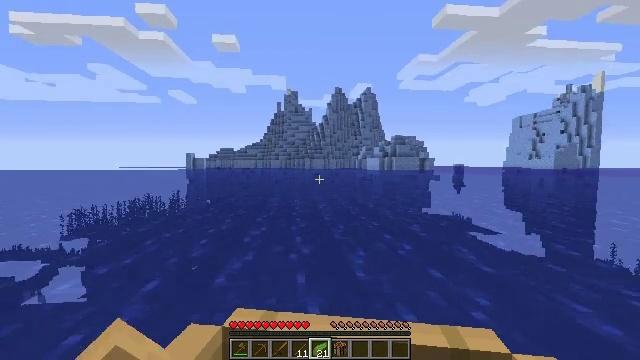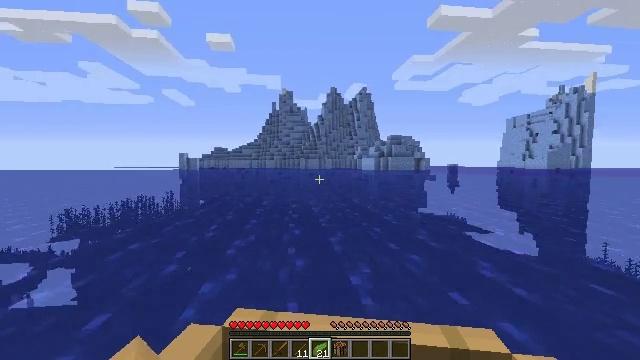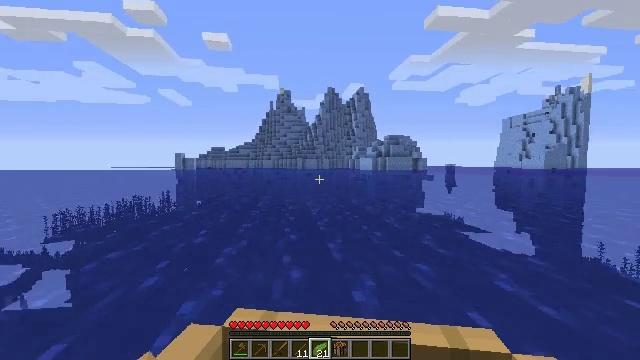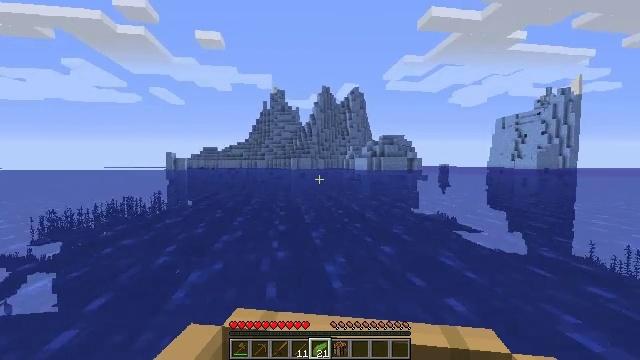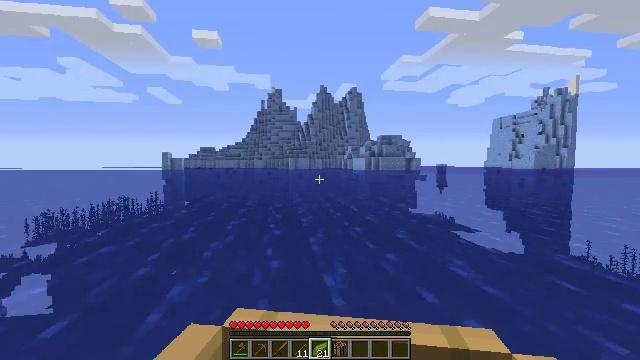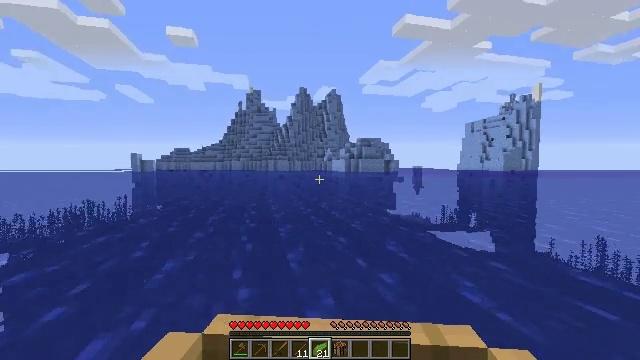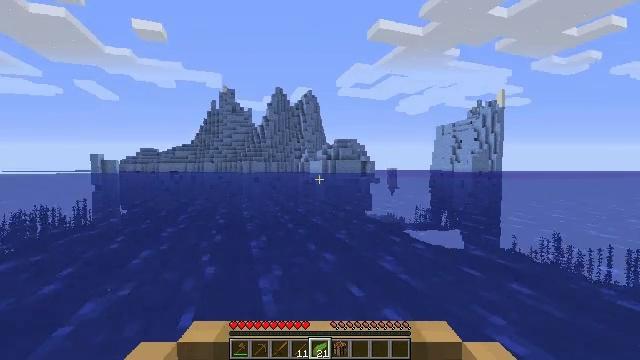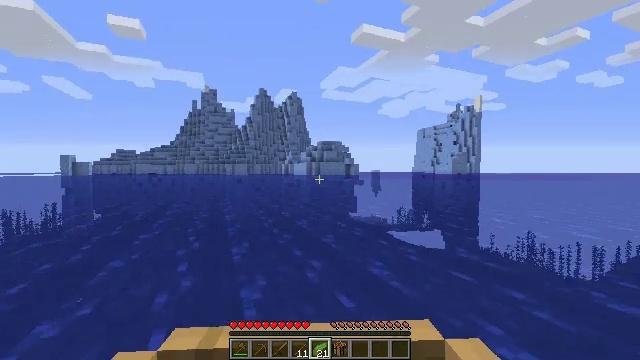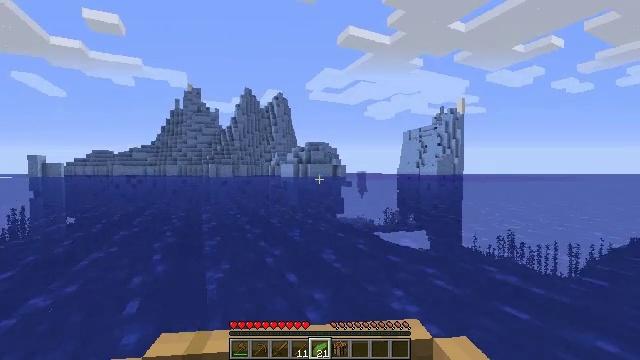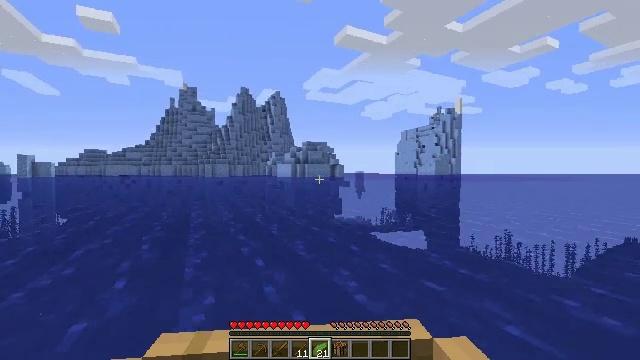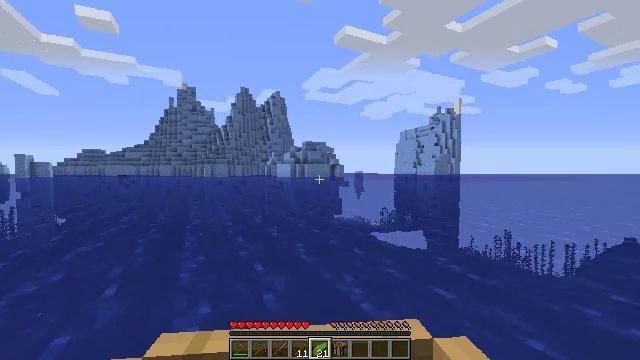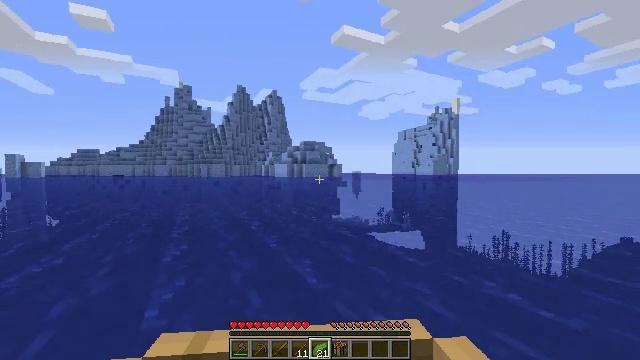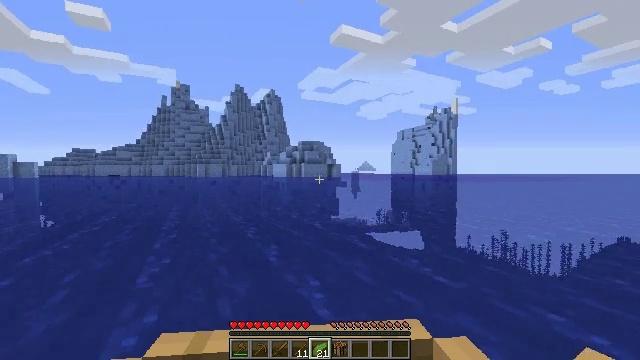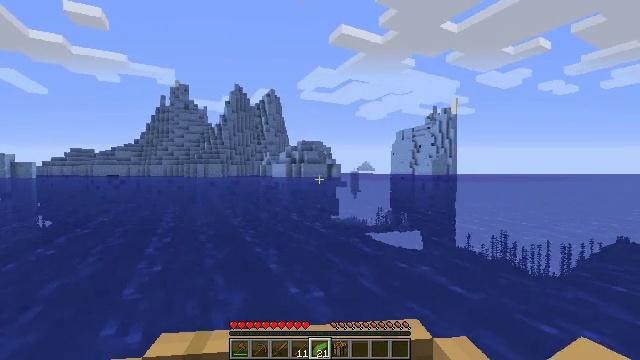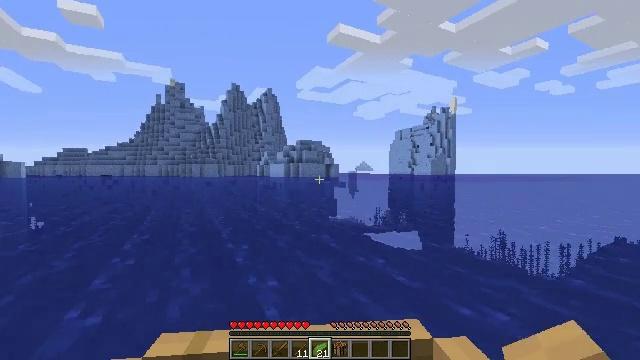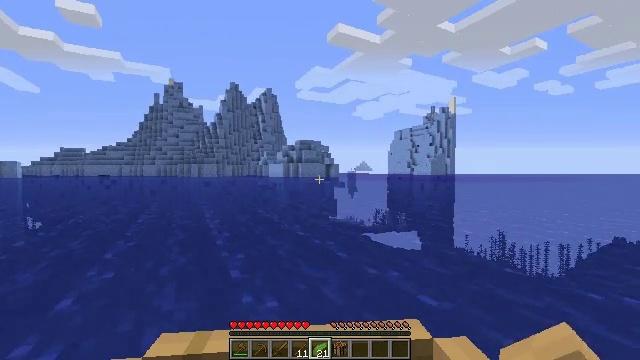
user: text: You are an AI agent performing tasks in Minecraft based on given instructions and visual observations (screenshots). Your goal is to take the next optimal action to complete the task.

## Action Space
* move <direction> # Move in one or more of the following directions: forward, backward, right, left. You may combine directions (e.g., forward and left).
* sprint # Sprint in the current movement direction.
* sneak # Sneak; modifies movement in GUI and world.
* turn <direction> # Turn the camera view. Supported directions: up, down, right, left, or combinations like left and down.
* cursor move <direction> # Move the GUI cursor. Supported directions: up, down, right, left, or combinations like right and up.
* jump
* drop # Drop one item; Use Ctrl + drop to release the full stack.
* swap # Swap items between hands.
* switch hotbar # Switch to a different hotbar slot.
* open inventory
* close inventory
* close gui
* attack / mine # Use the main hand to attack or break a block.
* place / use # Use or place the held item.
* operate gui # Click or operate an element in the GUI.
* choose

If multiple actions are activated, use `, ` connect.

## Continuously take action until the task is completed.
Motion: motion action
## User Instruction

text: Drop kelp from the inventory.
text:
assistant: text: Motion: move forward
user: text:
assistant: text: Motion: move forward
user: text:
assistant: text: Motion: move forward
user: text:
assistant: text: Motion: move forward
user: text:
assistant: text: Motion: move forward, turn right
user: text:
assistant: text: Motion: move forward, turn right
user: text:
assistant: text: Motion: move forward, turn right
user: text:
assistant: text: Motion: move forward, turn right
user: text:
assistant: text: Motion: move forward
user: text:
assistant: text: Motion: move forward
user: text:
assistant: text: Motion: move forward
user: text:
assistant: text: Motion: move forward
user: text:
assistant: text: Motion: move forward
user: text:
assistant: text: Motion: move forward
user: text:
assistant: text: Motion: move forward
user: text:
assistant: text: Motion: move forward
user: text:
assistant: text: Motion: move forward
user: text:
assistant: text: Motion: move forward
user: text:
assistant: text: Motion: move forward
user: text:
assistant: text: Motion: move forward
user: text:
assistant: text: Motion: move forward
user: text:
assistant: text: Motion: move forward
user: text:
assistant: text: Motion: move forward
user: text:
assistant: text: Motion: move forward
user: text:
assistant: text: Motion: move forward
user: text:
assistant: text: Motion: move forward
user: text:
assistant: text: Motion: move forward
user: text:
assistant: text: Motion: move forward
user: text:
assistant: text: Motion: move forward
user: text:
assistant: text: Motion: move forward